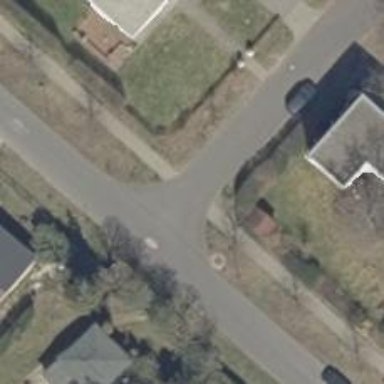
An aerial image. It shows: Unmarked road crossing.